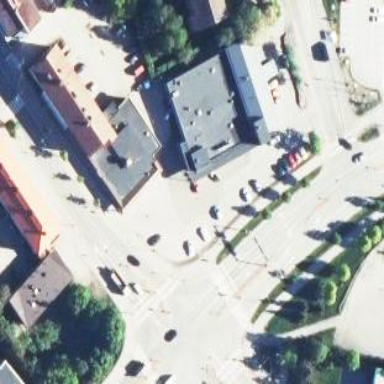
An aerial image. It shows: Post office.